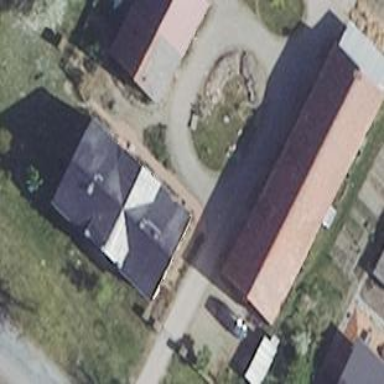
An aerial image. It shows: Residential building.